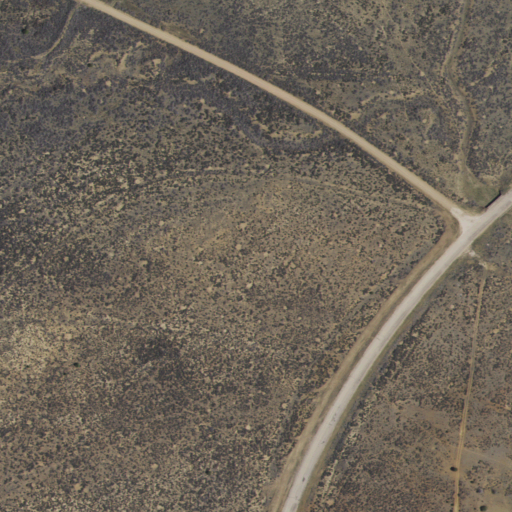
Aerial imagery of valley in New Mexico named Burned Timber Canyon containing only shrub